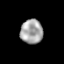
Tissue: prostate
Cell type: T cells
Senescence score: 0.3086
Nuclear area (px): 534
Mean DAPI intensity: 165.433